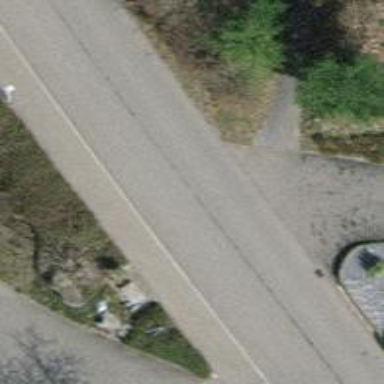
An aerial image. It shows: Kerb serving as barrier.